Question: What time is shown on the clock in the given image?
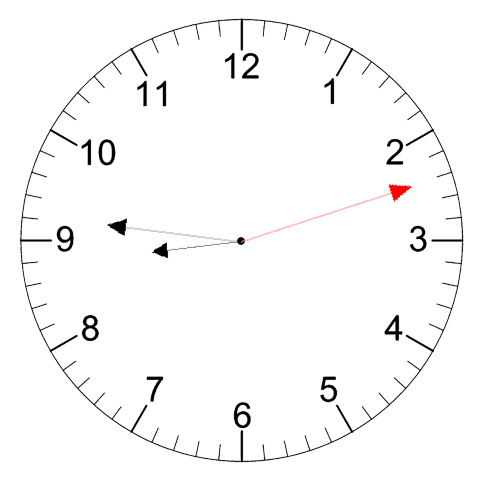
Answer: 08:46:12